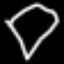
Label: diamond